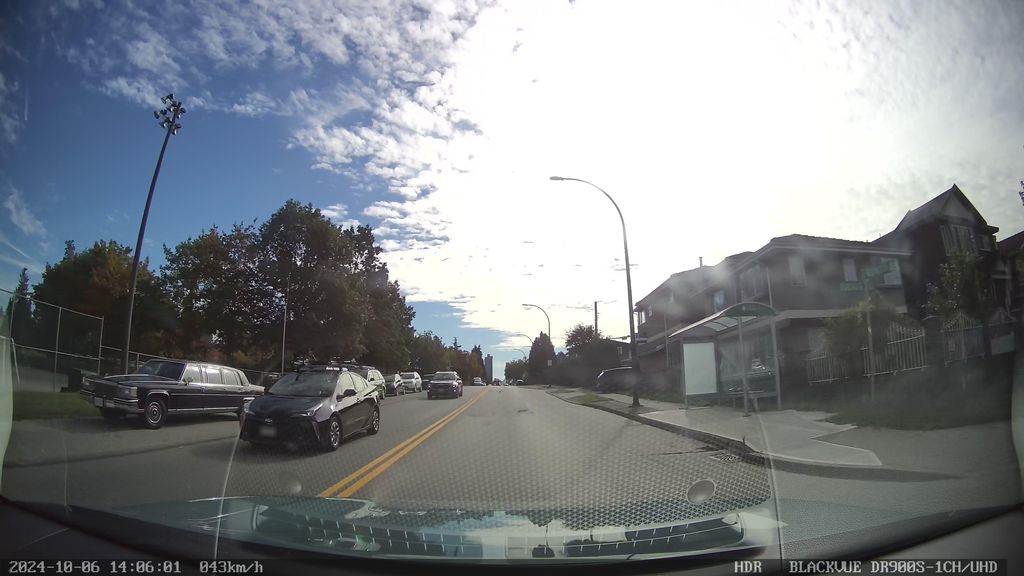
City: vancouver